Question: This is not an important question but it's really bothering me more than it should.
Is there any reason why the gateway is represented by a sign?

Or is this the addition symbol? Signifying that all events occur together... thus plus?
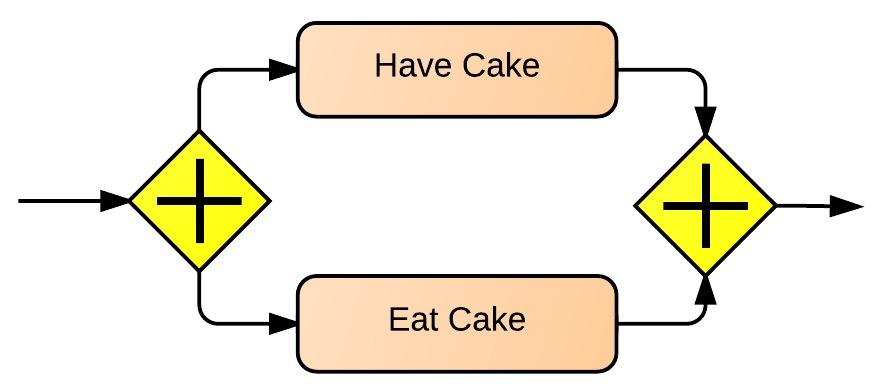
Answer: Ugh, it is a plus sign. As stated in the specifications
<URL>
It just seemed more intuitive to me to represent it with parallel lines when naming it parallel gateway.